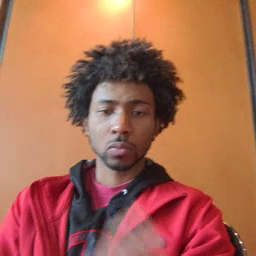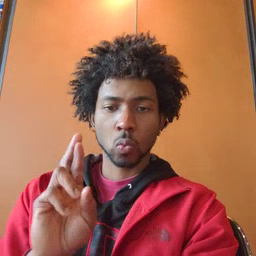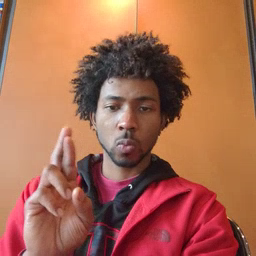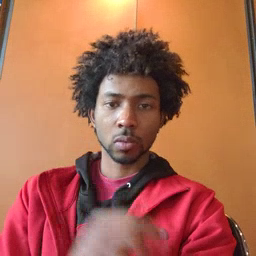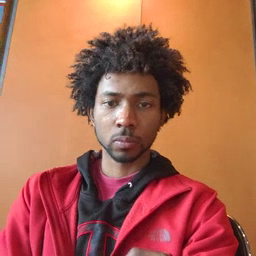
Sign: refrigerator